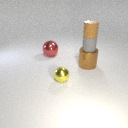
small yellow metal sphere in front of large red metal sphere